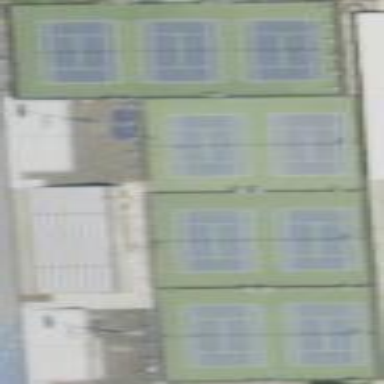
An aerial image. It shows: Tennis court on pitch.